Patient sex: M
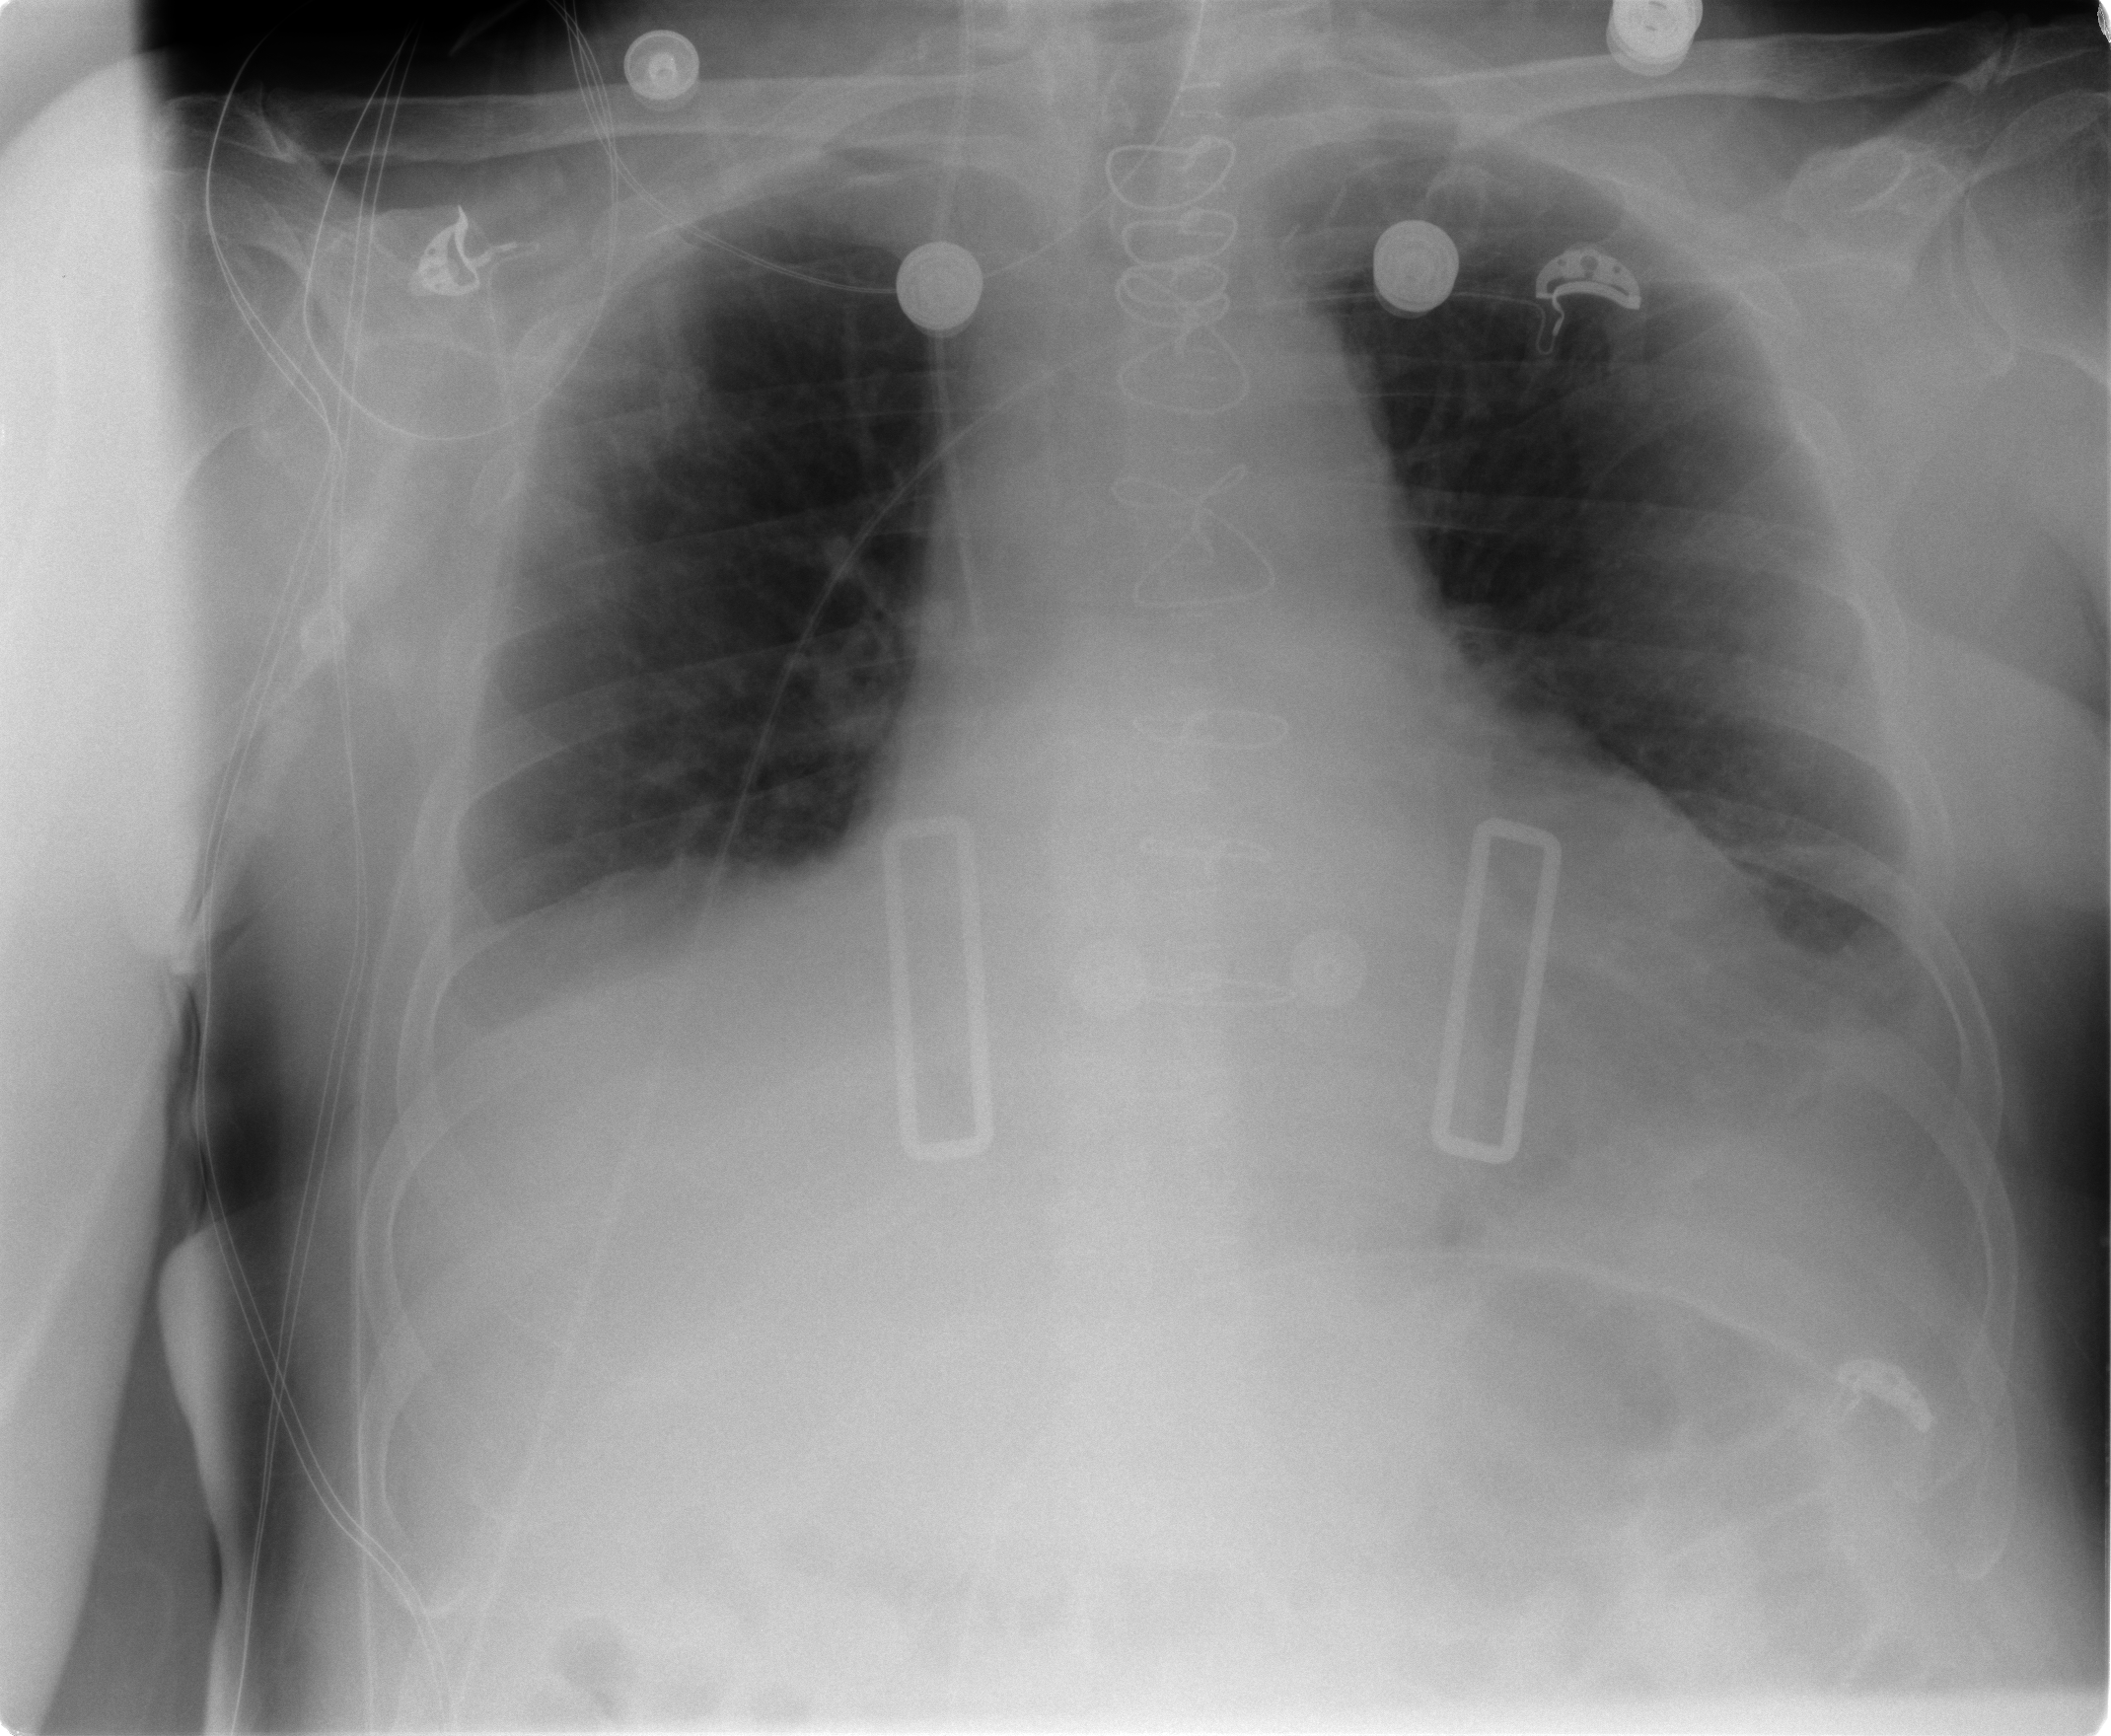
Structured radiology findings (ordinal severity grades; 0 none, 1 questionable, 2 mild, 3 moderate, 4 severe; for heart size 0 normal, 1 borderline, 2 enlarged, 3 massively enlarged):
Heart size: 2
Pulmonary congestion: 2
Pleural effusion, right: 2
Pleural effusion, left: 2
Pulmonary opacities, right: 0
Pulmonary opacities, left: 0
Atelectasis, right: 1
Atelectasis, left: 2